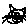
Label: cat